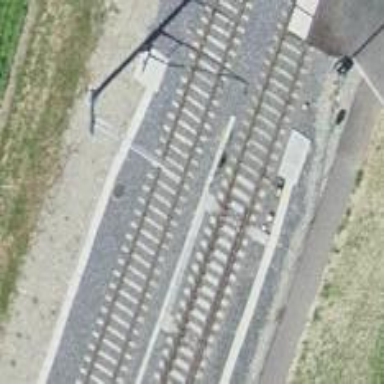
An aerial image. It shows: Railway switch.